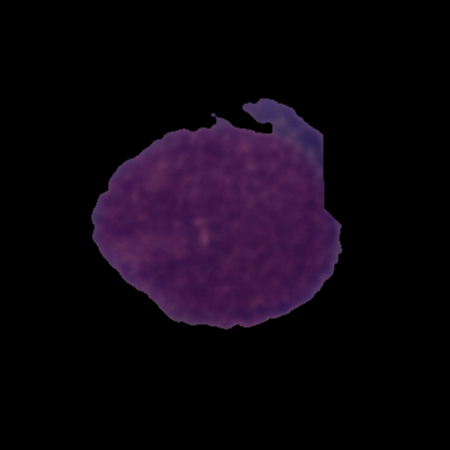
Label: cancer